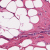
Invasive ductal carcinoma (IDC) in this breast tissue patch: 0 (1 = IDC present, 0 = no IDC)